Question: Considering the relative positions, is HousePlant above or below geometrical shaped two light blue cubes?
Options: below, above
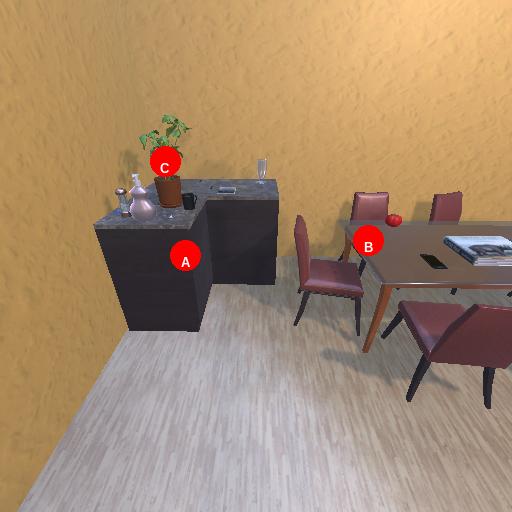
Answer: below